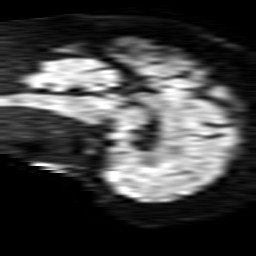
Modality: TRACE
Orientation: sagittal
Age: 71
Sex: female
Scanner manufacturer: philips
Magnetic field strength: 1.5 T
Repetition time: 3.396 s
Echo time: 0.09411 s